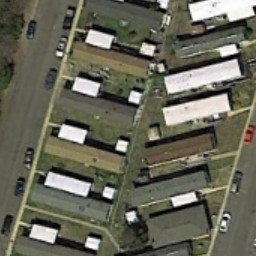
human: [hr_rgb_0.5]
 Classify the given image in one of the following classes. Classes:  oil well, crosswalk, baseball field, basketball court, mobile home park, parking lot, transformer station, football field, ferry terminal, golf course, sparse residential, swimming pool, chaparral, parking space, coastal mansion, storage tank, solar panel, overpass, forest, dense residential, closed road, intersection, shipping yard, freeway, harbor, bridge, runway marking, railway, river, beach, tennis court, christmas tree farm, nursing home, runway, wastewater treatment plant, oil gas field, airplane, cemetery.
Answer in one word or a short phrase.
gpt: mobile home park